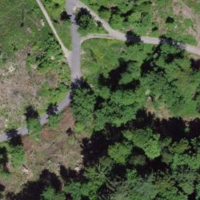
EUNIS habitat code: 44
Species observed at this site:
Oxalis acetosella